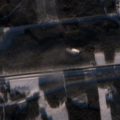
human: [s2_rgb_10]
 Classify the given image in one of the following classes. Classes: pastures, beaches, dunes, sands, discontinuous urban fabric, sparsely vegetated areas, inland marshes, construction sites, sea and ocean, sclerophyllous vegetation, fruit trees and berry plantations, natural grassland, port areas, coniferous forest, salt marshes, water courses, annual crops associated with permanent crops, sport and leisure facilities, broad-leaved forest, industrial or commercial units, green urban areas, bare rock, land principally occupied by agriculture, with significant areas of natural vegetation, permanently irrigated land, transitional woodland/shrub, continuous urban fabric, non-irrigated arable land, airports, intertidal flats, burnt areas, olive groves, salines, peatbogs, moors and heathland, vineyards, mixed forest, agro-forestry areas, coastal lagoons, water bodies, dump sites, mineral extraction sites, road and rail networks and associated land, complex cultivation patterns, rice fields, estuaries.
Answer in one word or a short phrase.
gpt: land principally occupied by agriculture, with significant areas of natural vegetation, coniferous forest, transitional woodland/shrub